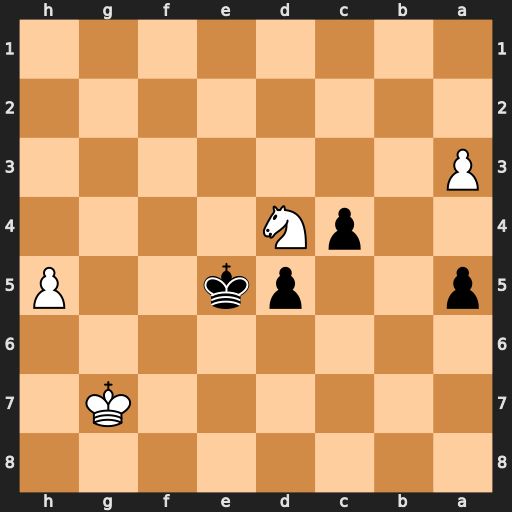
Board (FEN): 8/6K1/8/p2pk2P/2pN4/P7/8/8
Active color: b
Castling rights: -
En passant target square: -
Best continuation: Kxd4 h6 c3 h7 c2